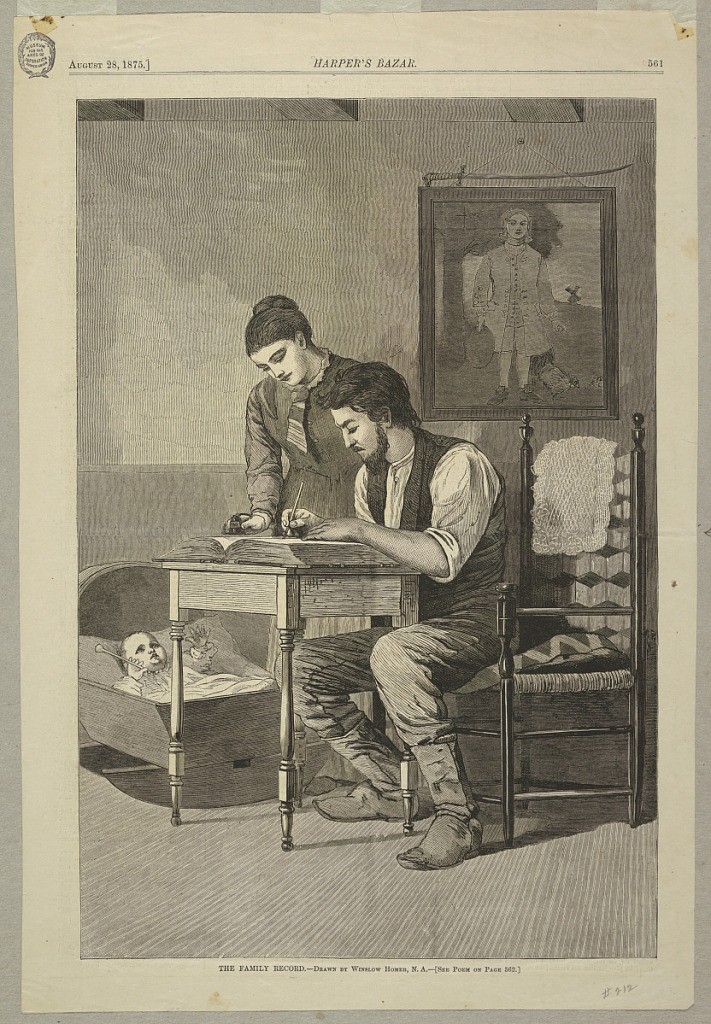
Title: The Family Record
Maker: Winslow Homer, American, 1836–1910
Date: August 28, 1875
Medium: Wood engraving printed in black ink on paper
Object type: Print
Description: Vertical view of an interior with a seated man writing in a large book on top of a table as a woman looks on while holding an ink bottle.  At left cradle holding a baby rests on the floor and on the back wall a portrait of a man in mid-18th century costume hangs.